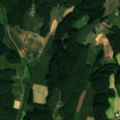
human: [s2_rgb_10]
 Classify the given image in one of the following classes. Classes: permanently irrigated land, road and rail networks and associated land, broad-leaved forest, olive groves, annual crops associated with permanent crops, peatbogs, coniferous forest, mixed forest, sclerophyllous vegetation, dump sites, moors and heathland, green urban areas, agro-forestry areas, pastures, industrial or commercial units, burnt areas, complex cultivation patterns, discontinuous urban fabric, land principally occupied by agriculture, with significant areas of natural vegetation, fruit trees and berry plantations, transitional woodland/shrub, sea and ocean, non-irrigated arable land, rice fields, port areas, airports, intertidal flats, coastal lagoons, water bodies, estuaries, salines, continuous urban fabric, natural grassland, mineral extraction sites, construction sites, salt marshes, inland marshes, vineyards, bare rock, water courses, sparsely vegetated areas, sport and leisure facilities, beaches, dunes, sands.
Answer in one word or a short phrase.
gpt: non-irrigated arable land, complex cultivation patterns, land principally occupied by agriculture, with significant areas of natural vegetation, broad-leaved forest